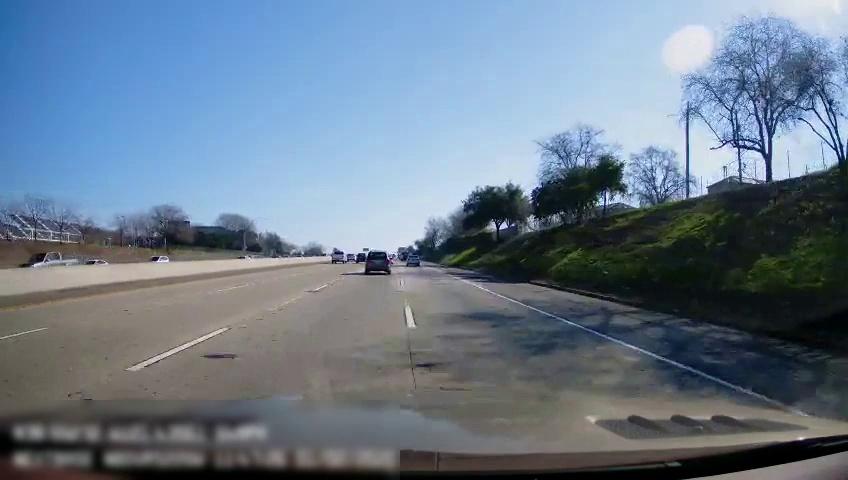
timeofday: Day
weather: Sunny
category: Drivable Space
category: Vehicles | Truck
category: Vehicles | Car
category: Vehicles | SUV
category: Vehicles | SUV
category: Vehicles | SUV
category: Vehicles | Car
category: Vehicles | SUV
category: Lanes | Alternate Lane
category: Lanes | Alternate Lane
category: Lanes | Alternate Lane
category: Lanes | Alternate Lane
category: Lanes | Current Lane